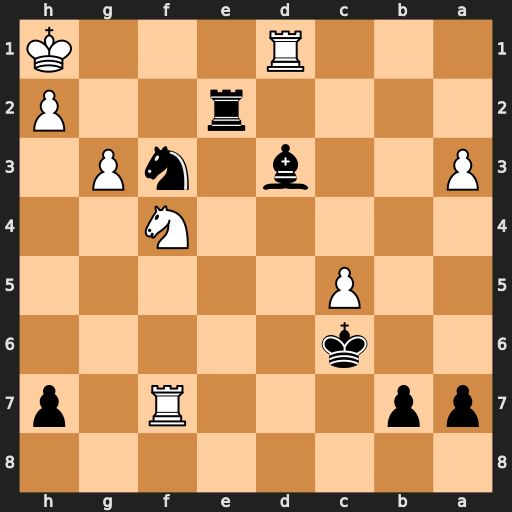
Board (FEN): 8/pp3R1p/2k5/2P5/5N2/P2b1nP1/4r2P/3R3K
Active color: b
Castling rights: -
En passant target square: -
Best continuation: Rxh2#